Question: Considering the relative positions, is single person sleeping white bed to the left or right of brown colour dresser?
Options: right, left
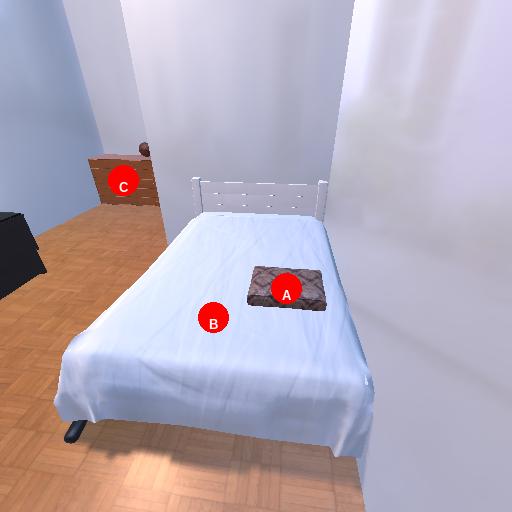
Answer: right